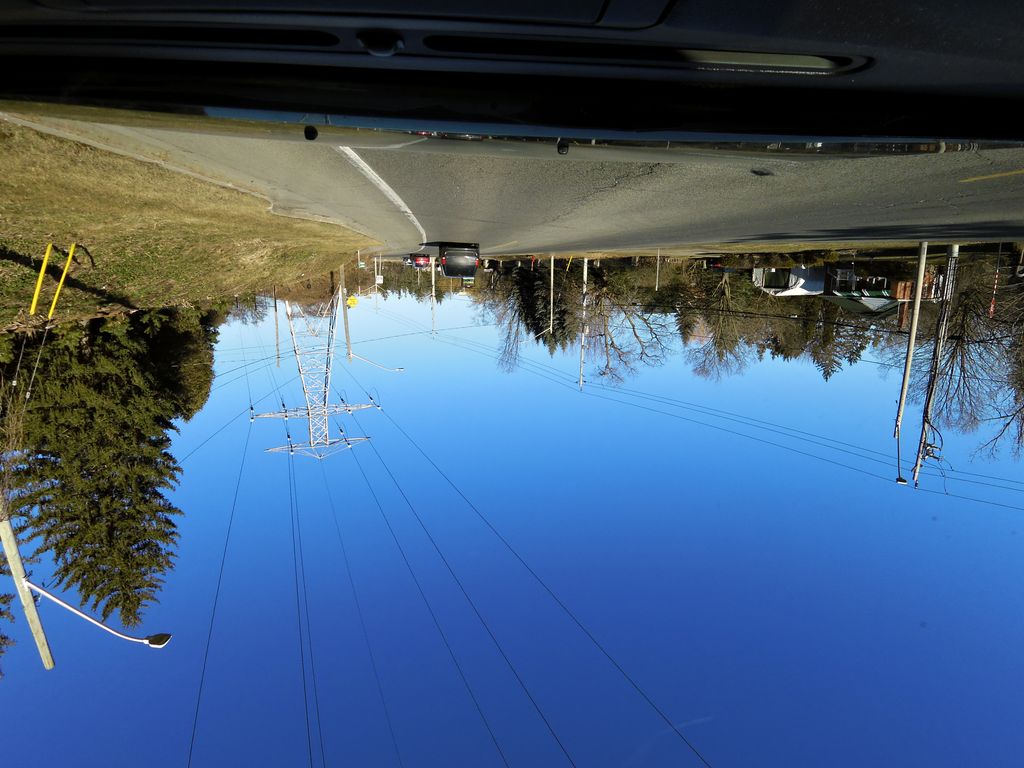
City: hamilton